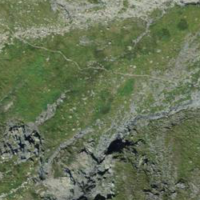
EUNIS habitat code: 48
Species observed at this site:
Geum montanum